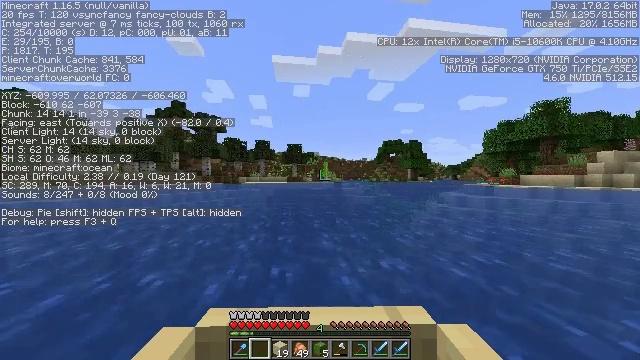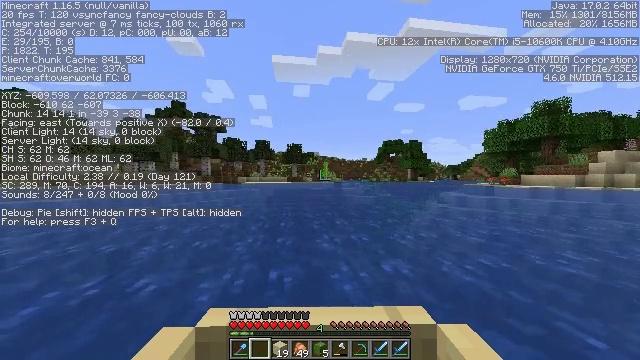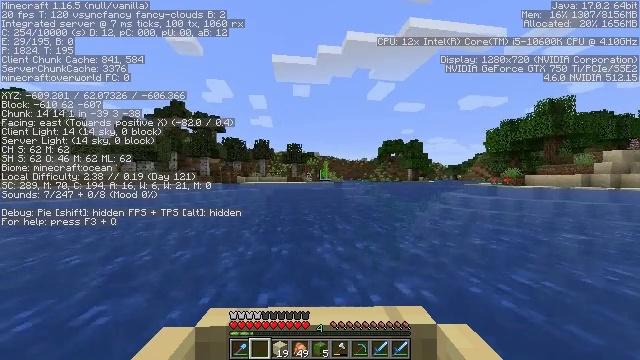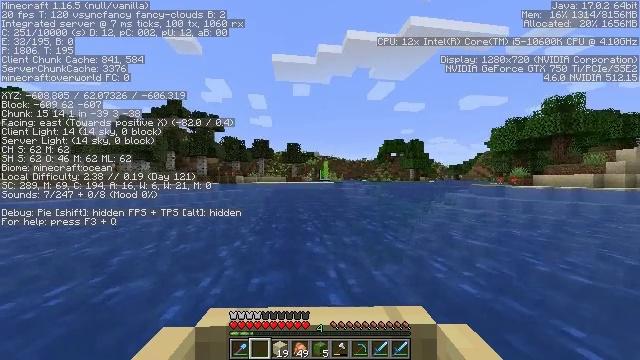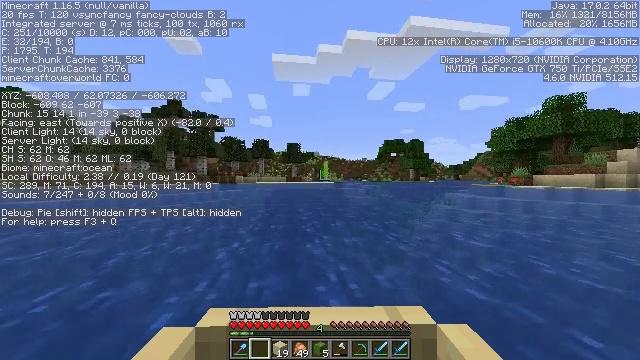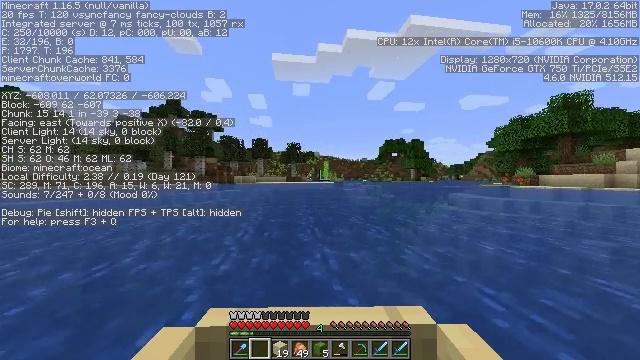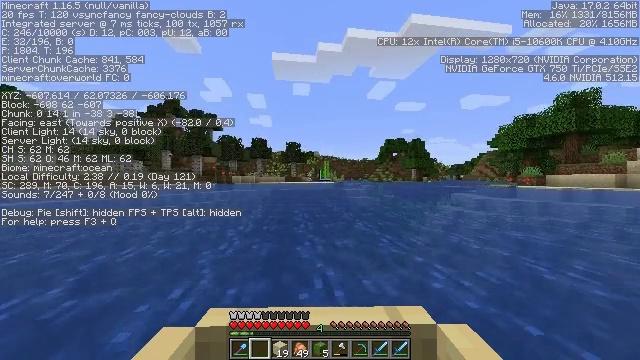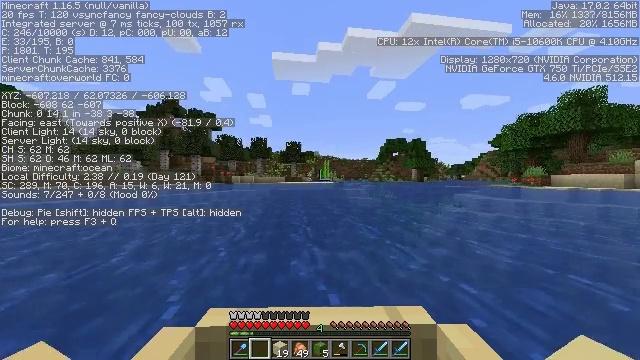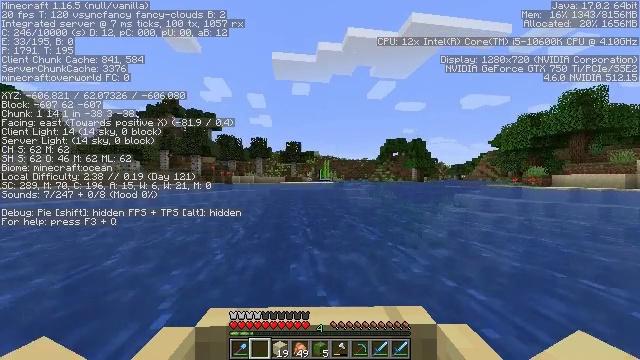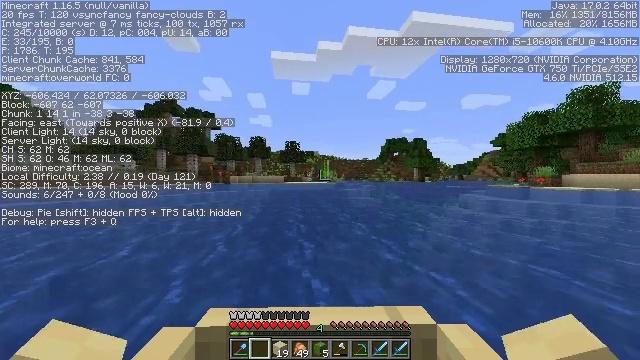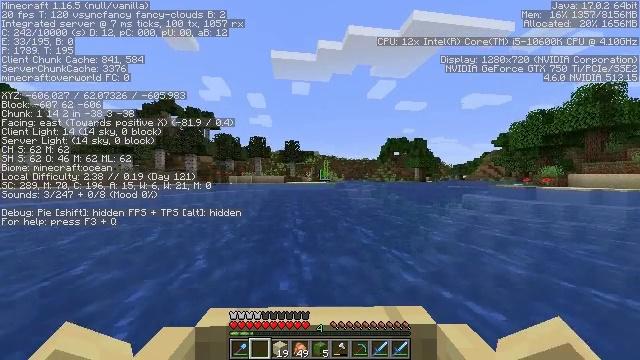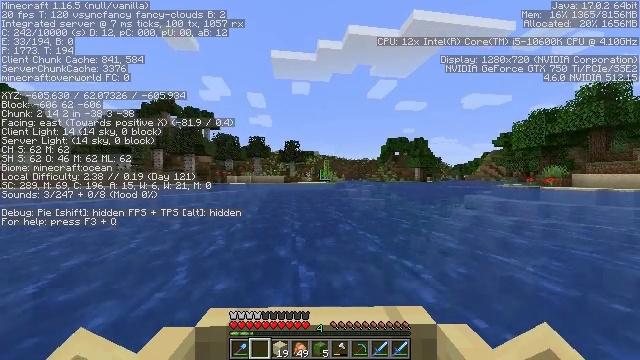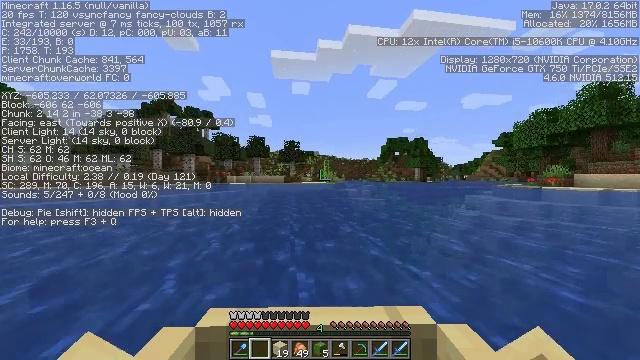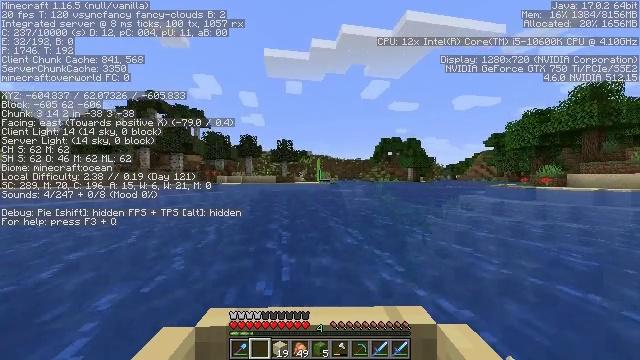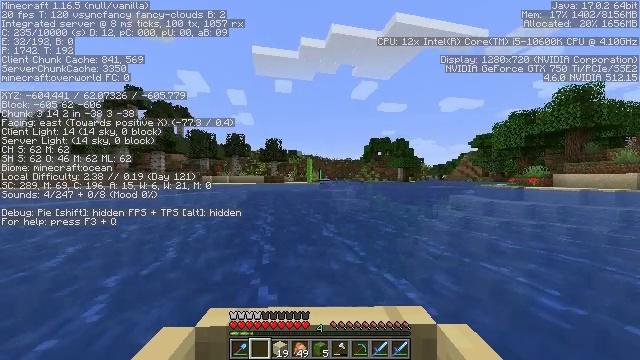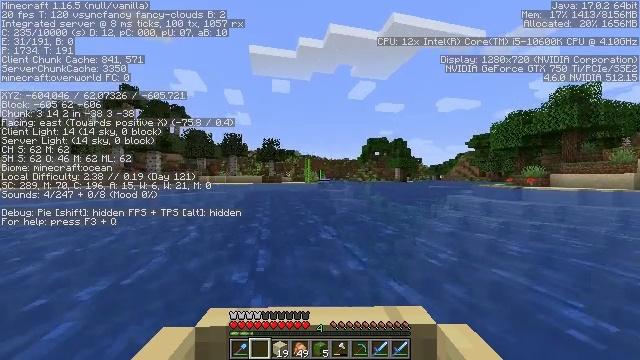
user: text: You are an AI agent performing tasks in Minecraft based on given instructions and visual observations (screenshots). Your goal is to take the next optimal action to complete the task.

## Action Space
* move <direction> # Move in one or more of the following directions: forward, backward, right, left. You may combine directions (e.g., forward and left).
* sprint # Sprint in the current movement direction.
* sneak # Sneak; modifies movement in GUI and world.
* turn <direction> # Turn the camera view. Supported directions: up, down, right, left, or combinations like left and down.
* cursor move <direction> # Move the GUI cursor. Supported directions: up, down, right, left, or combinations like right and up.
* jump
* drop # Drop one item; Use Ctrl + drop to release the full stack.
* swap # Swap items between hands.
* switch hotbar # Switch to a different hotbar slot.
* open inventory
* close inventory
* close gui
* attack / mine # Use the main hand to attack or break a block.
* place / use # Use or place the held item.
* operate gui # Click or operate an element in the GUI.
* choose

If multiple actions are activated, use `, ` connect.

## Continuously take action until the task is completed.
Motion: motion action
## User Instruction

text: Break the seagrass in the ocean.
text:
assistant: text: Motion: move forward
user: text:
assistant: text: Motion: move forward
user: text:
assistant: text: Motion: move forward
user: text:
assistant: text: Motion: move forward
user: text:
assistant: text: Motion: move forward
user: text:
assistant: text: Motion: move forward
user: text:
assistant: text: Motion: move forward
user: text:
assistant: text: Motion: move forward
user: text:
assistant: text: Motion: move forward
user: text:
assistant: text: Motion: move forward
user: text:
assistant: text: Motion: move forward and move right
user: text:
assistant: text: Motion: move forward and move right
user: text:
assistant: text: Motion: move forward
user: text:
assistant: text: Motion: move forward
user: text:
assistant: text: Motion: move forward
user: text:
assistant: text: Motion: move forward
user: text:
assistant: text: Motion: move forward
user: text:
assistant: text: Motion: move forward
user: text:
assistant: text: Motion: move forward
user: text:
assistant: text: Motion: move forward
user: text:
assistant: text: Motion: move forward
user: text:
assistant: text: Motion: move forward
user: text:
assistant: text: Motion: move forward
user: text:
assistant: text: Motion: move forward
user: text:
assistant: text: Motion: move forward
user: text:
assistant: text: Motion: move forward
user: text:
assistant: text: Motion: move forward
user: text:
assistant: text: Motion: move forward
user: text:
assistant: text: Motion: move forward
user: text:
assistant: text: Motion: move forward